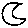
Label: moon